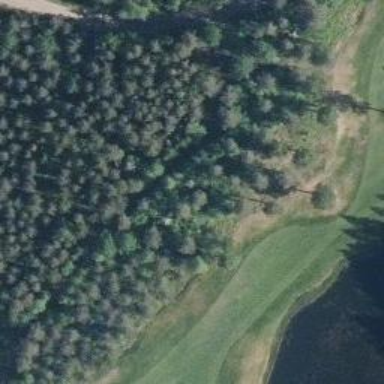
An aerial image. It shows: Footway that doubles as golf path.